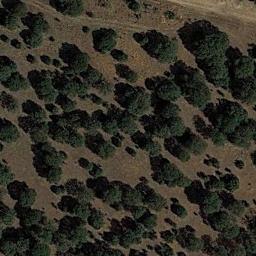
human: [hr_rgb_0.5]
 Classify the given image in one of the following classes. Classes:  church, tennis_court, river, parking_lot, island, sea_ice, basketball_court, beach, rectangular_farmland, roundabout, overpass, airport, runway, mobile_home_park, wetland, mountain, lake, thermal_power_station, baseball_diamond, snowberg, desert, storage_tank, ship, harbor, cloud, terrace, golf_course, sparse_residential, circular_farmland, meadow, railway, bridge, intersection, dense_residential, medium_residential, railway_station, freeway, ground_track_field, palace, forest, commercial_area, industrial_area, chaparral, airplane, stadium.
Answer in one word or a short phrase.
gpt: chaparral